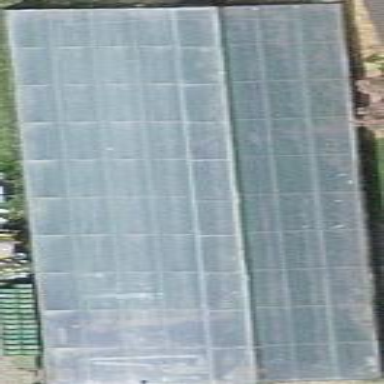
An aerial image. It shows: Greenhouse.